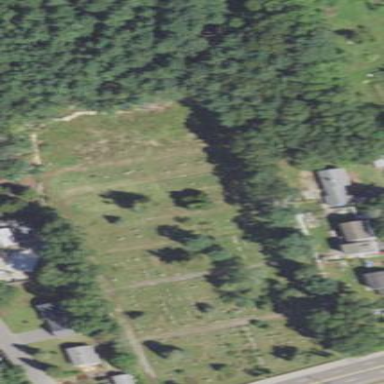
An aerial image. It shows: Cemetery with historical significance.